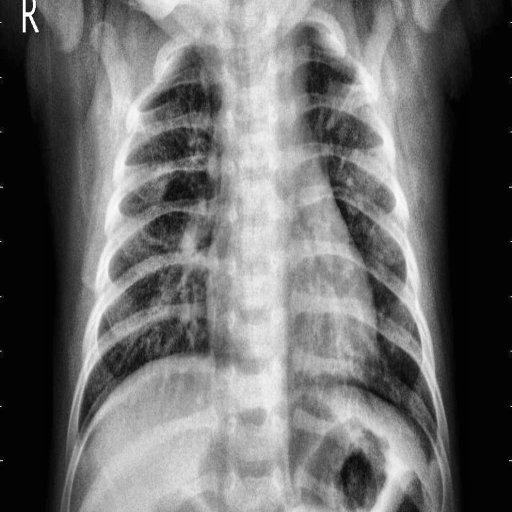
Finding: PNEUMONIA